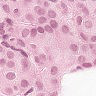
Metastatic tissue present: yes